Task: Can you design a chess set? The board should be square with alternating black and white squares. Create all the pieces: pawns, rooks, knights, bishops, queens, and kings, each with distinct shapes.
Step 5269:
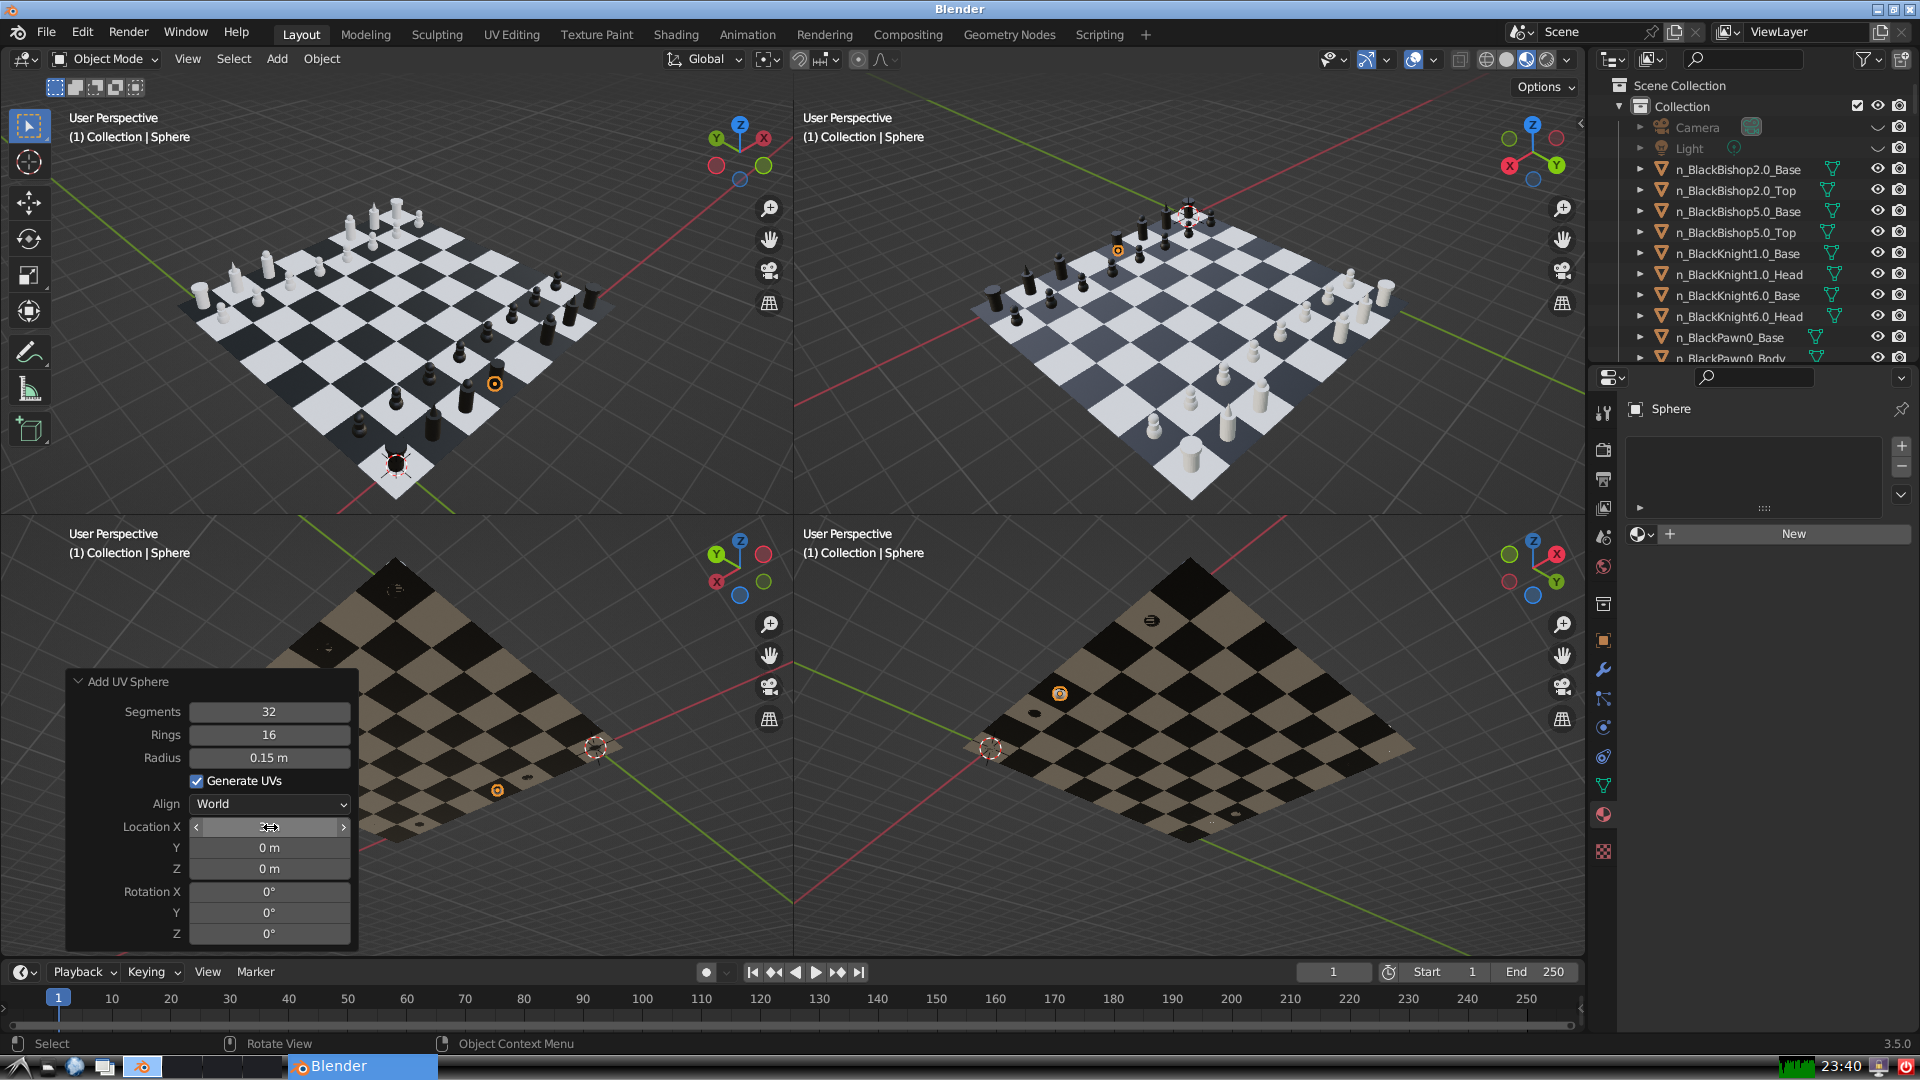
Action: {"mouse_move": [270, 849]}